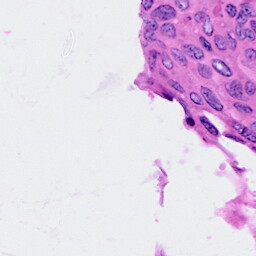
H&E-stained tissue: Cervix